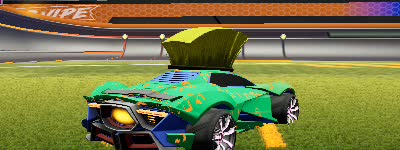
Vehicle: werewolf